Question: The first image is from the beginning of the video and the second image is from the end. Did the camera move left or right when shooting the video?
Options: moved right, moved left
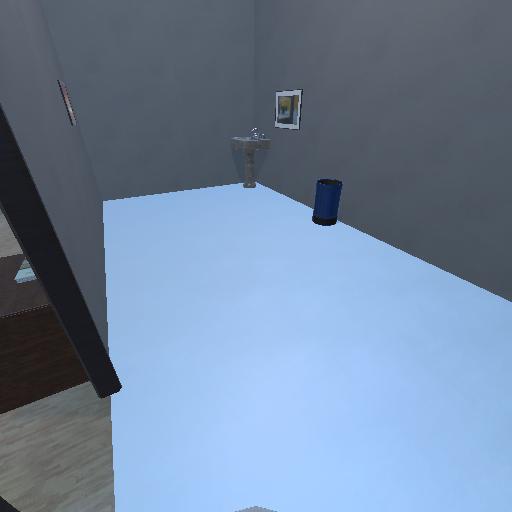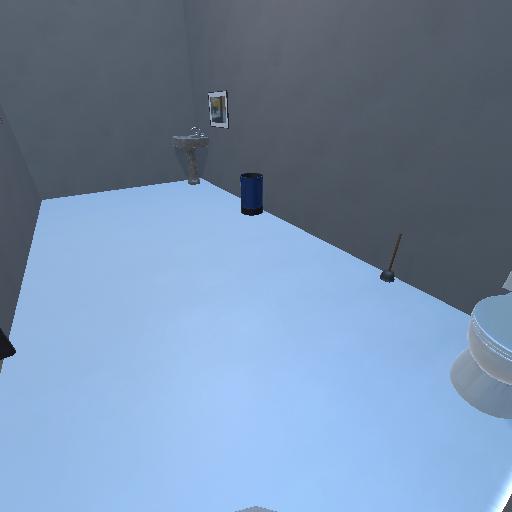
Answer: moved right